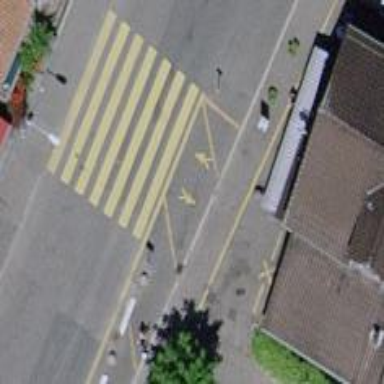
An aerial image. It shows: Kerb serving as barrier.